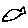
Label: fish